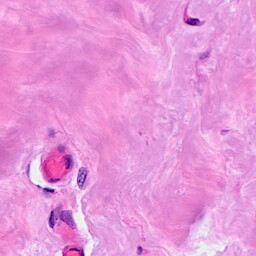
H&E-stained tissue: Breast